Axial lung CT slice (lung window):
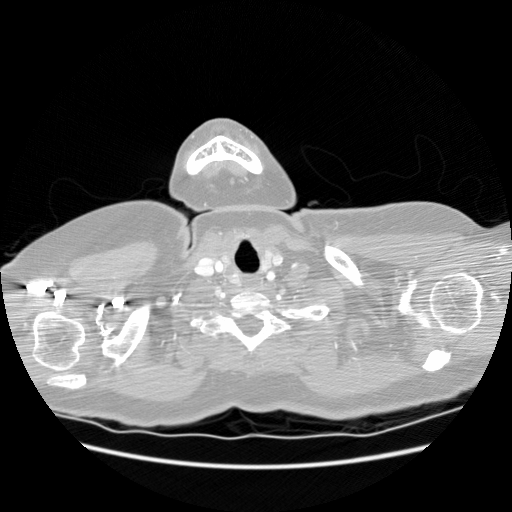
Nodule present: no